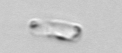
Label: Guinardia_striata